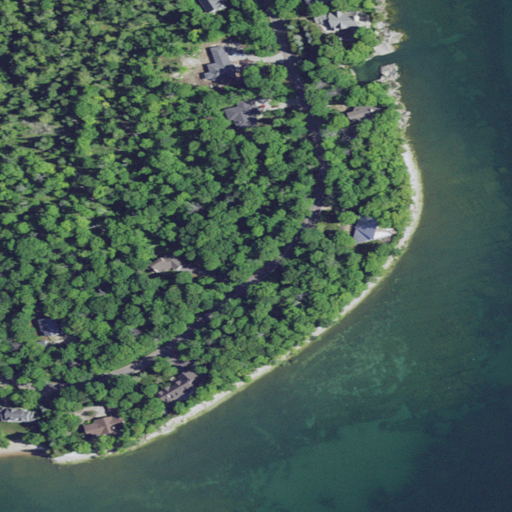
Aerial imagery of cape in Wisconsin named Whitefish Point containing open water, woody wetlands, barren land, deciduous forest, open development, low intensity development, and grassland